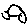
Label: car